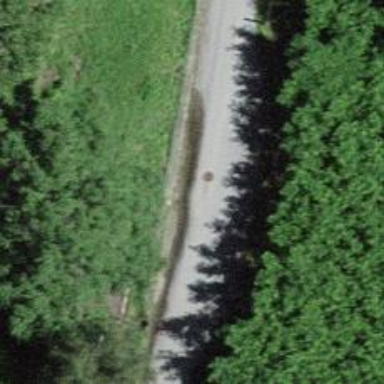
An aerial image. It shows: Passing place on the road.